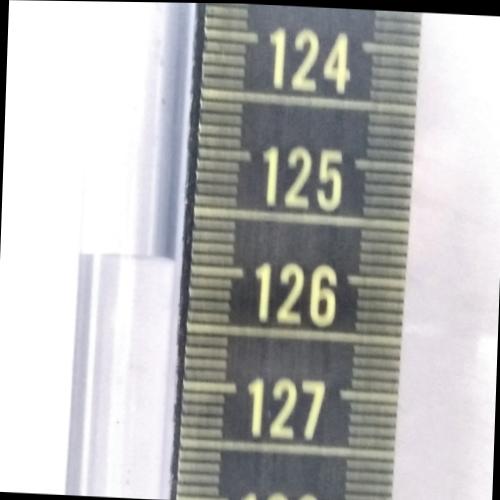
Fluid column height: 125.9 cm